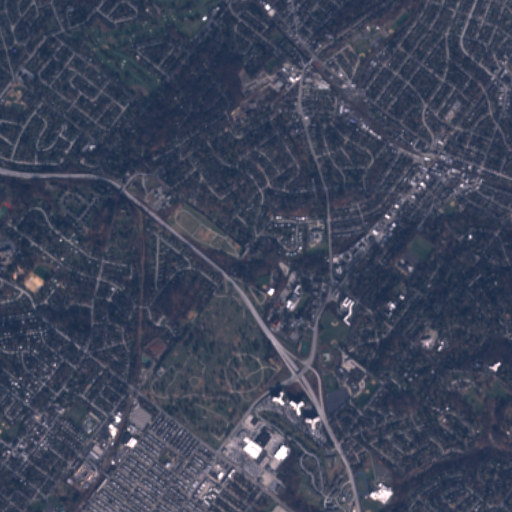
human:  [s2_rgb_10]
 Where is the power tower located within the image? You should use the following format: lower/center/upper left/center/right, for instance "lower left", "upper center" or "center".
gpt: The power tower is located in the center left of the image.
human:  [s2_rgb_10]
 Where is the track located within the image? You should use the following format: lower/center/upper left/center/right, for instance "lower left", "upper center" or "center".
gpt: The track is located in the lower right of the image.
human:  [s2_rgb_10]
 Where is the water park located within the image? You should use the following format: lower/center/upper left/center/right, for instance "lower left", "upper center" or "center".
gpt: The water park is located in the lower center of the image.
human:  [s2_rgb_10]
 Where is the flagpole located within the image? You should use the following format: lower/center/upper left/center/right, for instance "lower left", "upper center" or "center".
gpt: The flagpole is located in the lower right of the image.
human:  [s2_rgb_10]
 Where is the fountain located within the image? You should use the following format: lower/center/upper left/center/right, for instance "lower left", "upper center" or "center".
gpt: The fountain is located in the lower right of the image.
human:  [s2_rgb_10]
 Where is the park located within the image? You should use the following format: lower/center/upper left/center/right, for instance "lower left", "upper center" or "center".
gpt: There is no park in the image.